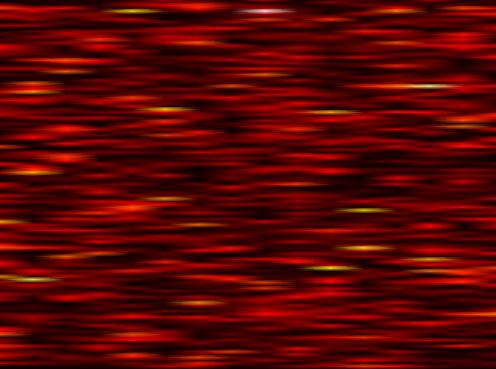
Label: UFMC